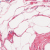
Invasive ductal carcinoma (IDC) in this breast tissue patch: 0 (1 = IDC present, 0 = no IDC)